Aerial crown-view tile of a tropical tree (Barro Colorado Island, Panama), acquired 20240813:
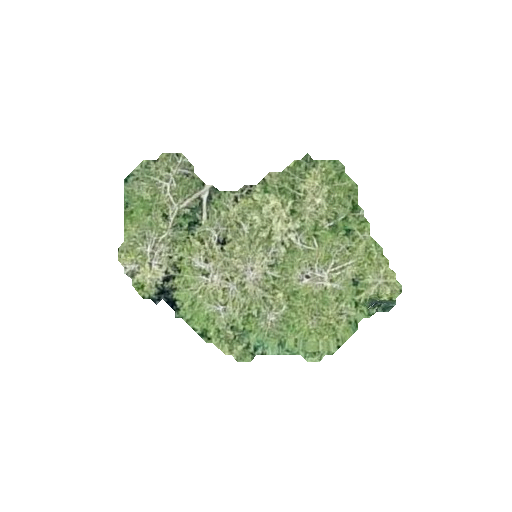
Species: Quararibea stenophylla
GBIF accepted scientific name: Quararibea stenophylla
Crown area: 62.51 m²